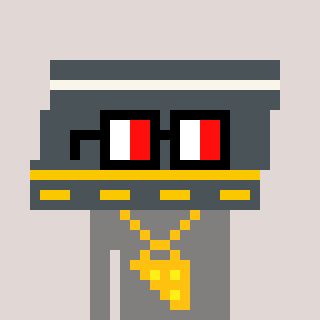
a pixel art character with square glasses with black frames and red eyes, a road-shaped head and a bluegrey-colored body on a warm background